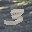
Label: 3